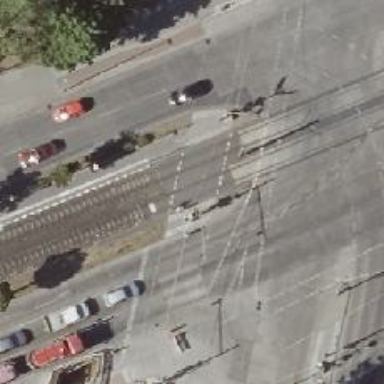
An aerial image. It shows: Uncontrolled tram crossing.